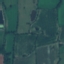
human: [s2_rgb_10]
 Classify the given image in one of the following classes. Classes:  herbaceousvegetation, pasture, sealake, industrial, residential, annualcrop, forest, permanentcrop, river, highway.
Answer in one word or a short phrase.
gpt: Pasture